Current action and preconditions to check: trajectory_clear

Your task: For each precondition in the list above, predict whether it will hold at this action.

Consider the current scene as observed from the mobile robot's camera, and analyze the predicted future states of all dynamic agents (e.g., people, animals, vehicles, or any moving entities) within the NEXT SECOND.

IMPORTANT: Only answer "very likely" if you are absolutely certain—based on strong, clear evidence—that a dynamic agent will violate the precondition in the predicted future state. Do NOT answer "very likely" for unlikely, ambiguous, or low-probability risks.

Ask yourself for each precondition: Is there a high probability, with clear and convincing evidence, that the predicted future states of any dynamic agent will interfere with the predicted future state of the currently executing action within the NEXT SECOND, causing that precondition to fail?

Assess the risk level based on these predictions. Use "likely" or "very likely" if motions create a clear risk of interference.

Use "neutral" or "improbable" if agents are nearby but their predicted paths are clearly diverging or non-conflicting.

Failure Risk Categories: "very improbable", "improbable", "neutral", "likely", "very likely"

Answer Format: Output ONLY the probability_of_failure value from these categories: "very improbable", "improbable", "neutral", "likely", "very likely"

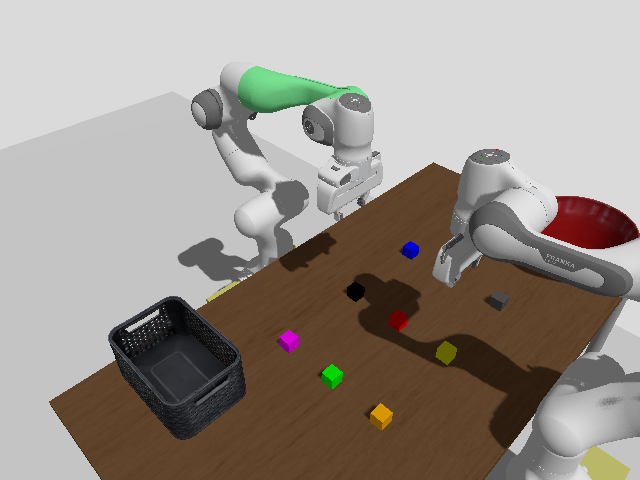

Answer: very improbable